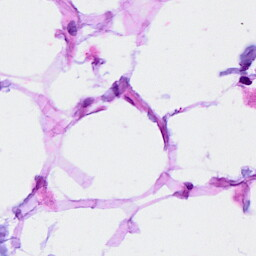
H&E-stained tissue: Breast